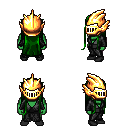
a pixel art fantasy rpg character, male body template, orc, green skin, gray robe, red pants, green extra-long hairstyle, gold helm, black shoes, four views (front, back, left, right), 2x2 character sprite sheet, small pixel art, hard edges, no anti-aliasing